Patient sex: M
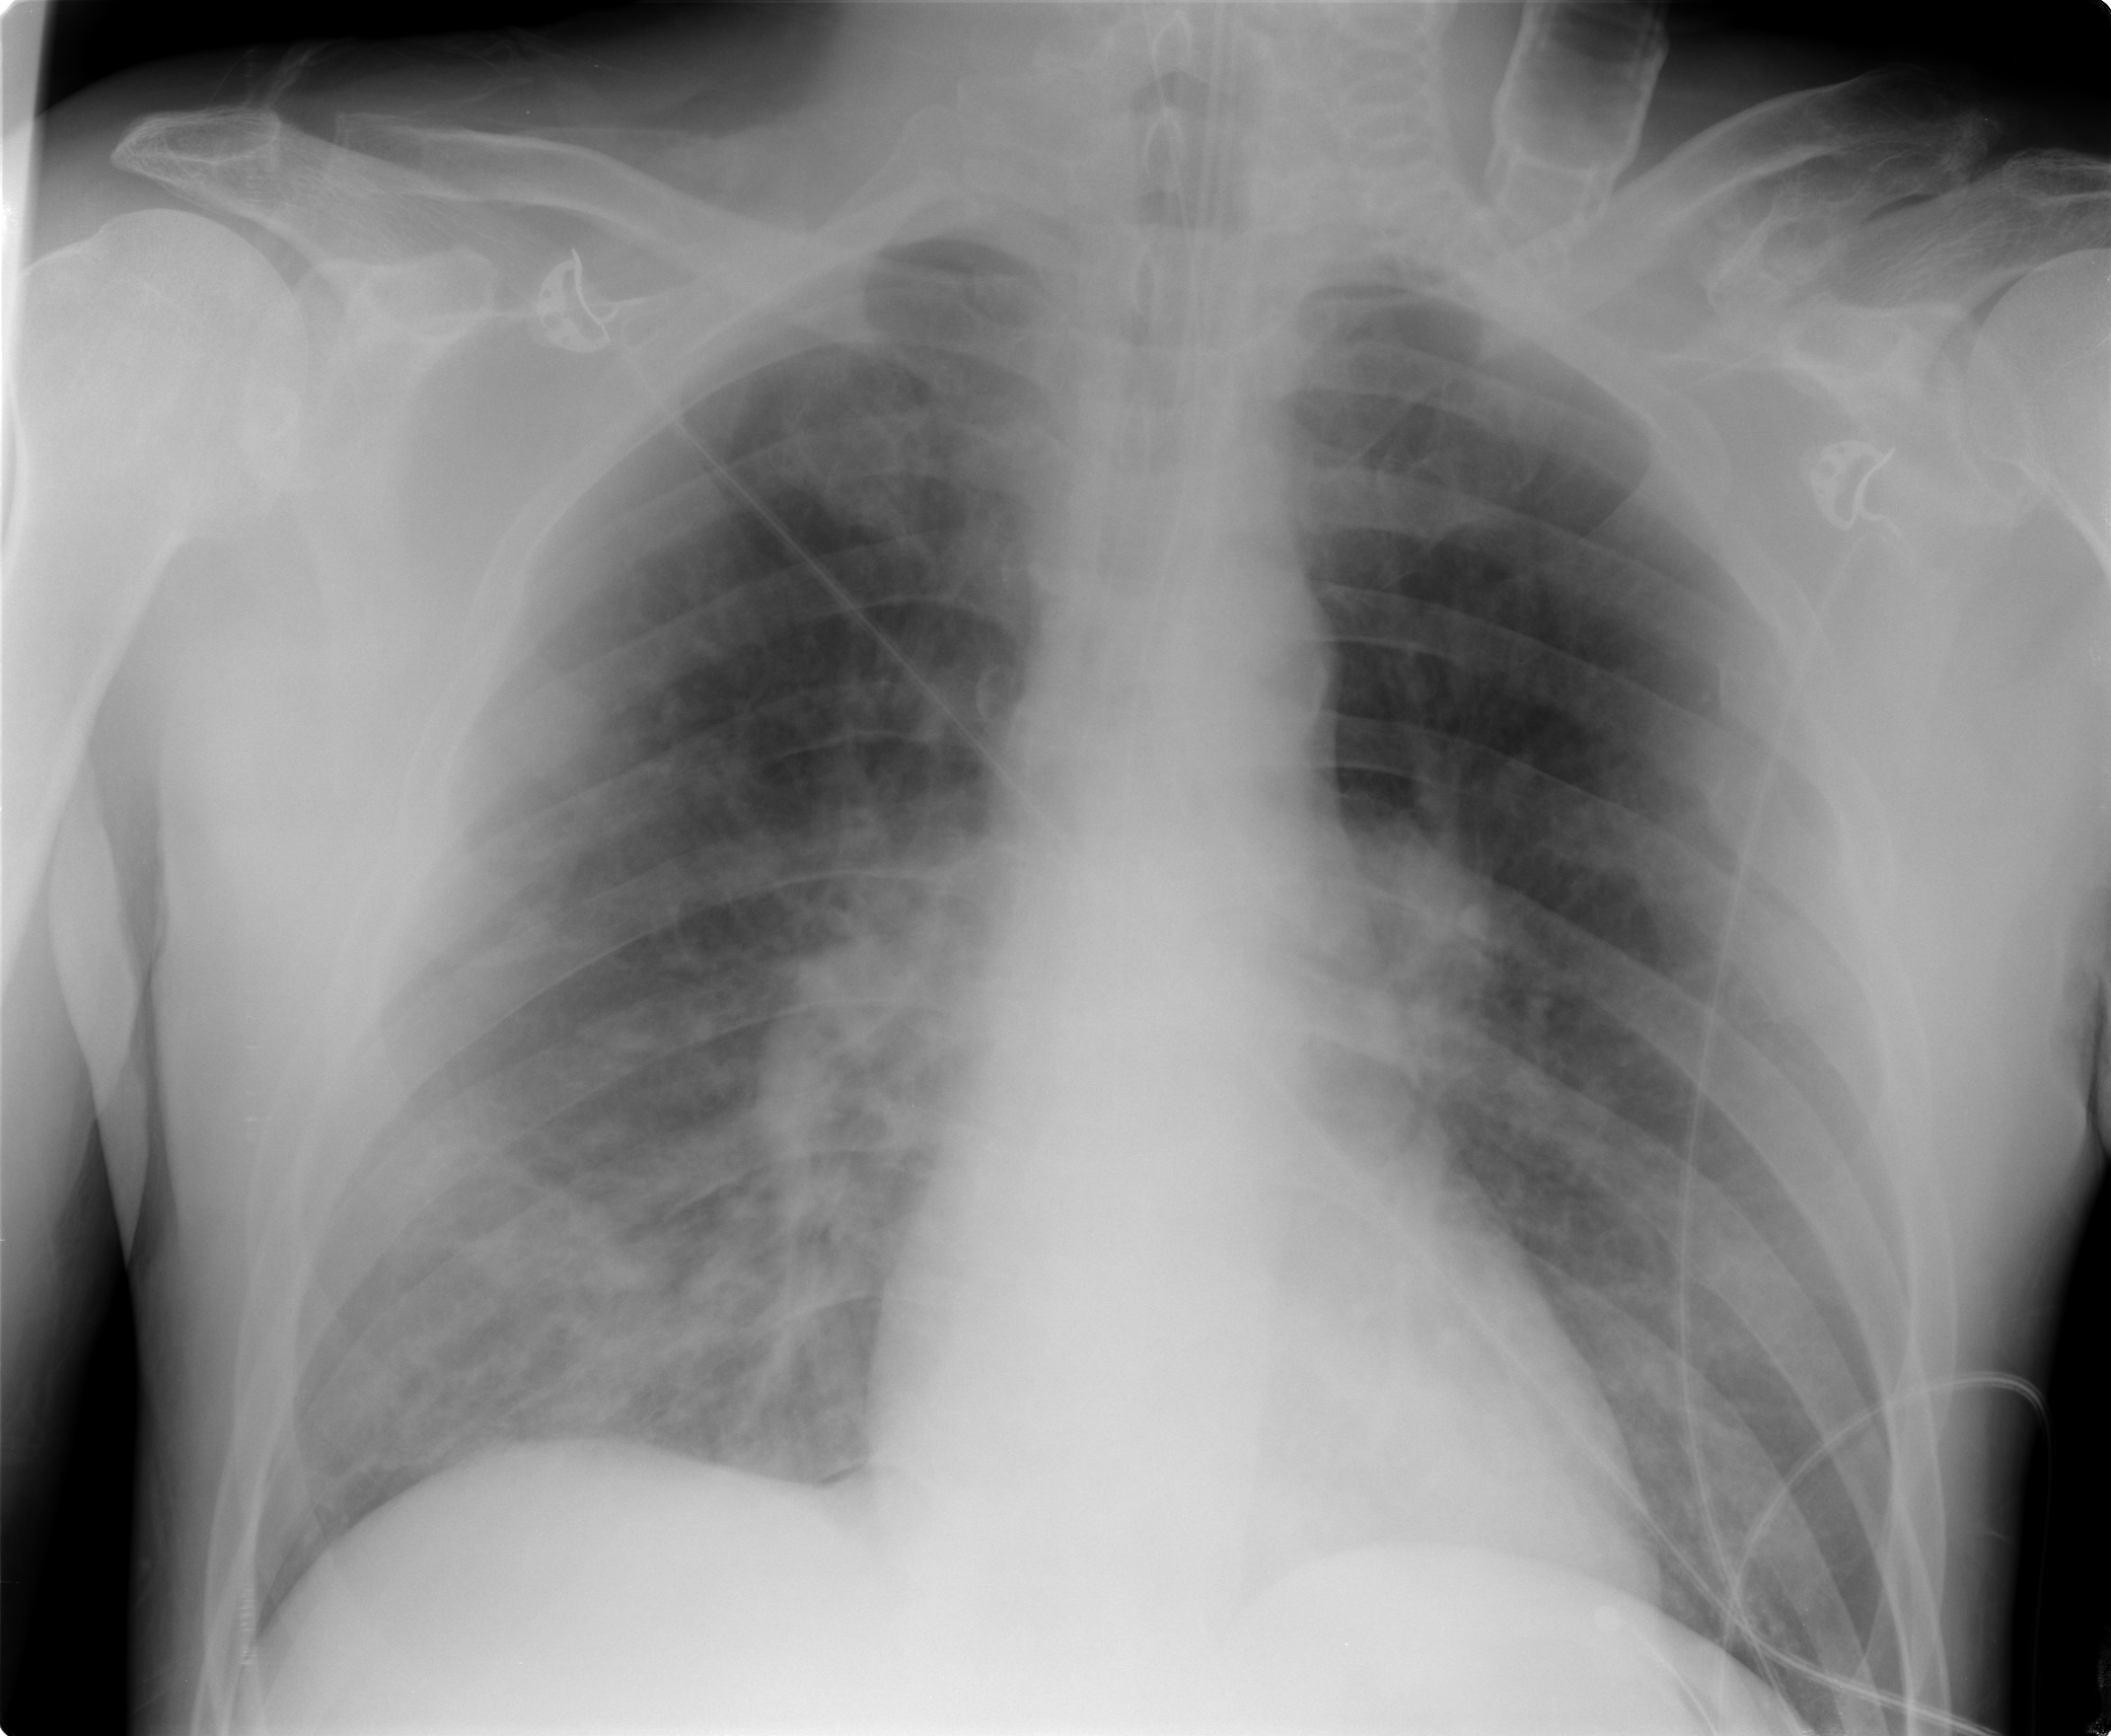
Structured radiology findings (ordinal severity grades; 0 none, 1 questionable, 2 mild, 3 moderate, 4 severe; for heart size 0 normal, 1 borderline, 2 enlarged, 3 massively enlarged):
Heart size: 0
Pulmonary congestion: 2
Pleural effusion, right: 0
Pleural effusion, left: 0
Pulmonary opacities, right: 2
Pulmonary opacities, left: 0
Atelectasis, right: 2
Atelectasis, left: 0